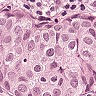
Metastatic tissue present: yes